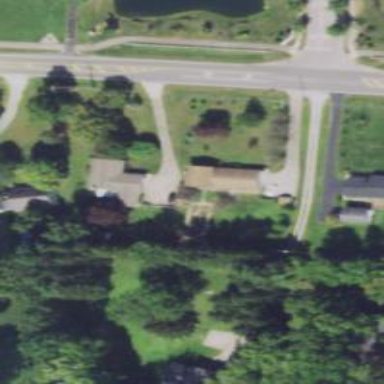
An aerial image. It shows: Driveway.